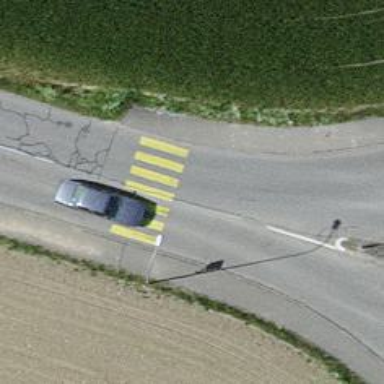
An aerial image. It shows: Zebra crossing on the road.